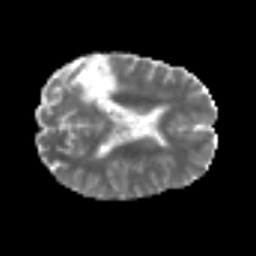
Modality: MD
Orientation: axial
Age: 49
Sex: male
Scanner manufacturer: siemens
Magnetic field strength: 3 T
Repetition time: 6.1 s
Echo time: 0.101 s